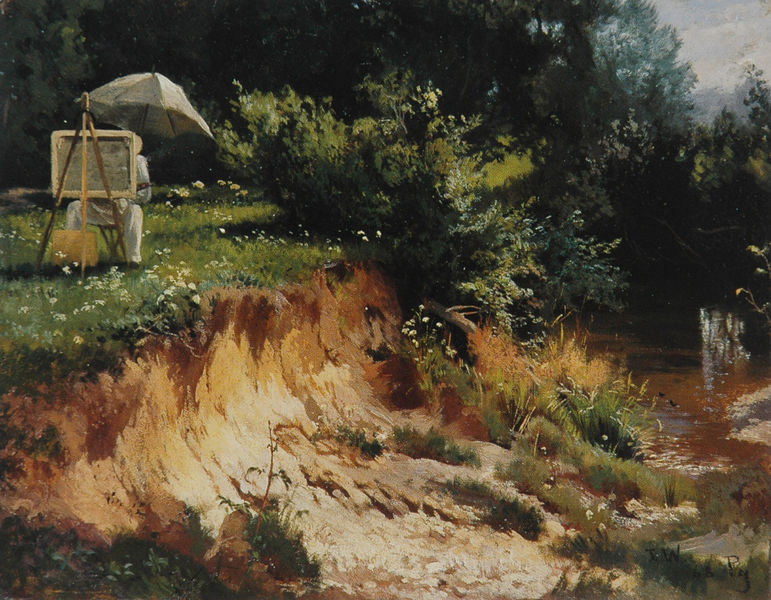
Titel: Adolf Heinrich Lier beim Malen an der Kalter
Künstler: Joseph Wenglein
Standort: München
Institution: Neue Pinakothek
Schlagwörter: baum, blau, dunkel, gemälde, himmel, mann, schatten, wasser, weiß, wolken, bäume, fluss, gelb, grün, impressionismus, landschaft, ocker, sand, see, sitzen, teich, ufer, äste, blume, blumen, braun, bunt, frankreich, frau, grau, hell, hut, licht, schwarz, ölbild, gras, park, rasen, schirm, sonnenschirm, wiese, wolke, malerei, anzug, hose, stein, steine, bild, öl, bach, erde, gräser, hügel, natur, schilf, spiegelung, strauch, vögel, weide, zweige, busch, büsche, gebüsch, gewässer, sommertag, sonne, sträucher, boden, realismus, kontrast, wald, garten, sommer, strand, abhang, lehm, mittag, trocken, hang, hitze, dunkelgrün, farbe, tag, geröll, enten, böschung, ölgemälde, luft, klappstuhl, maler, malerin, staffelei, heiss, wurzel, flussbett, rinnsal, pleinair, wasserpflanzen, künstler, leinwand, tasche, malen, palette, kasten, selbstportrait, wurzeln, hubi, zeichnen, tümpel, bachlauf, graben, freilicht, freilichtmalerei, freiluftmalerei, fontäne, stafelei, wiesenblumen, erdtöne, koffer, impressionist, flussufer, heimmel, steilufer, prallhang, freiluft, erdrutsch, freilicht maler, frluss, malkoffer, ral, realismusa, landschaftsmaler, plain air, impressionisnmus, schirm frau, staffeölei, künstler maler, sonnenscirm, wiese maler, naute